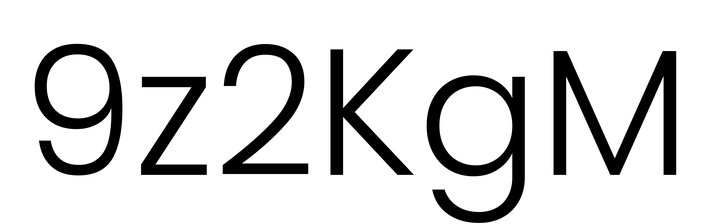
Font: Poppins-Light